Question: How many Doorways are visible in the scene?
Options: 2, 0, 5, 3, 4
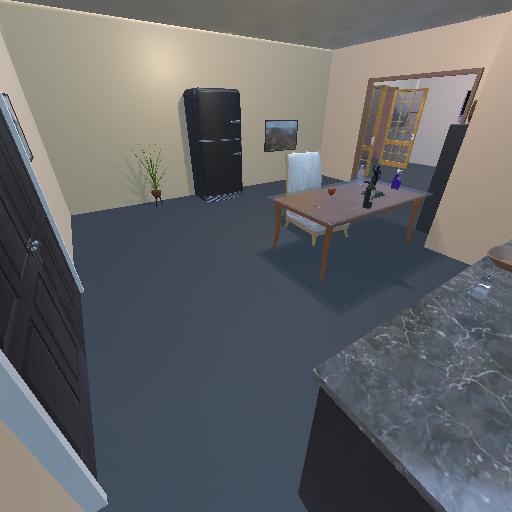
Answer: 2